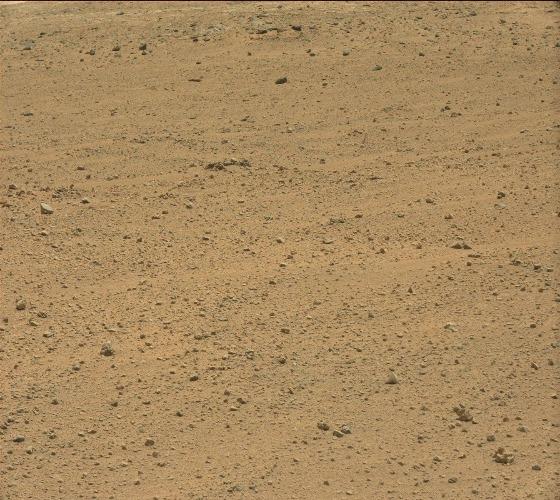
Terrain classes present: Gravel / Sand / Soil, Rock